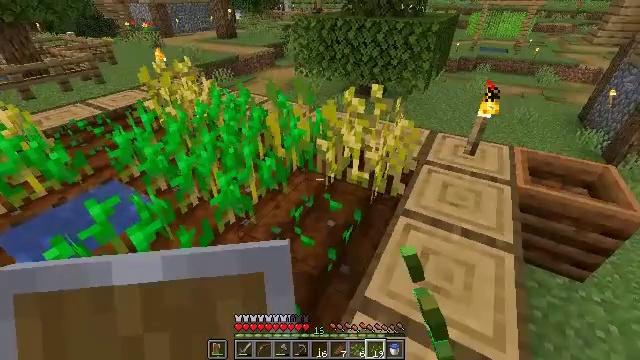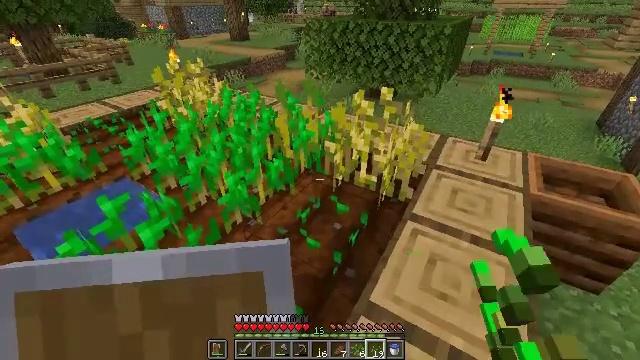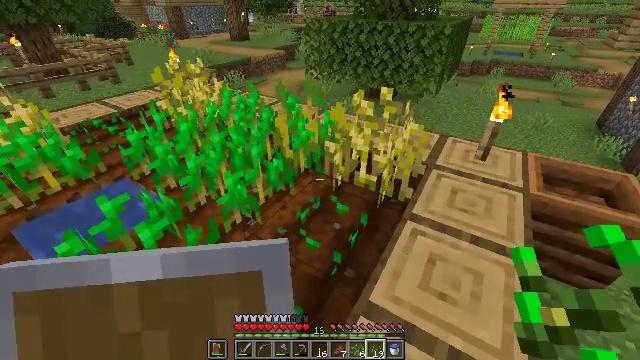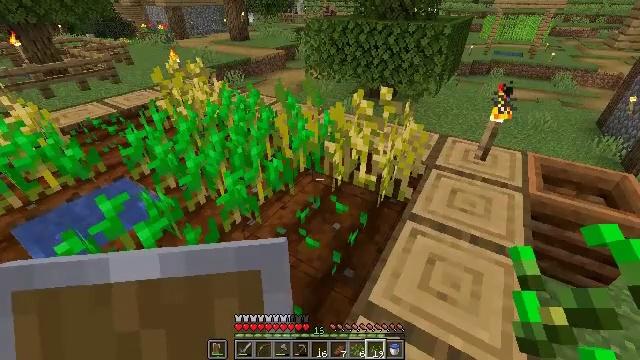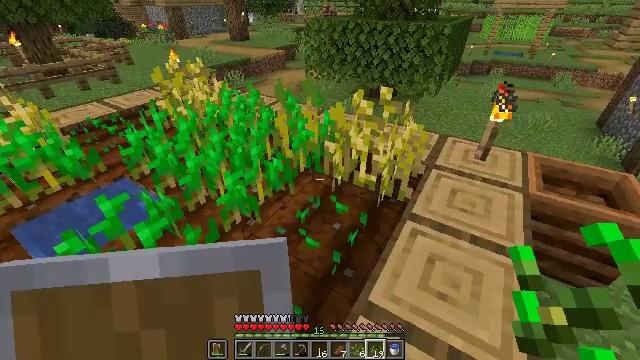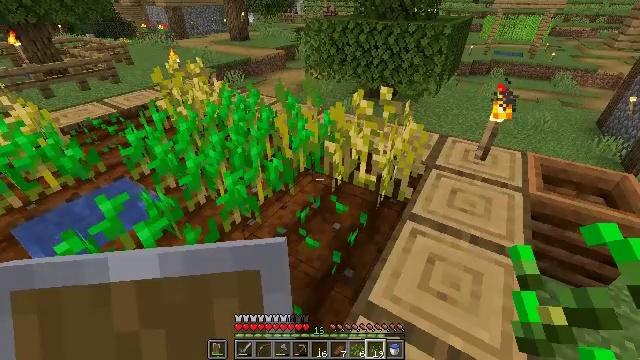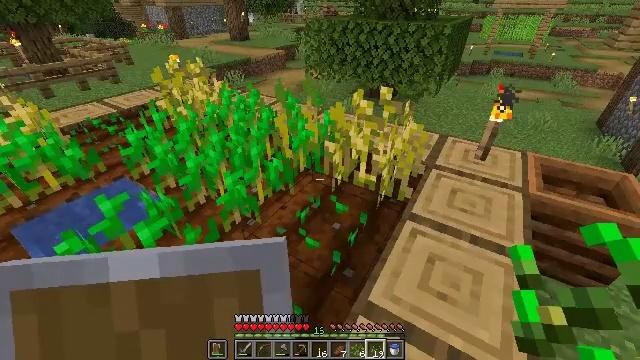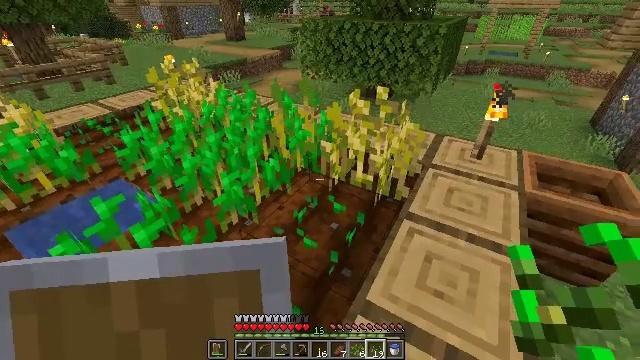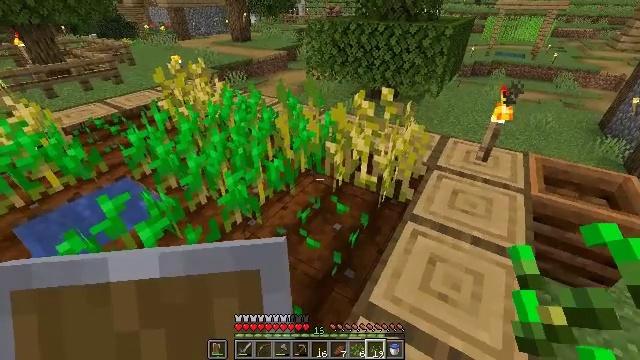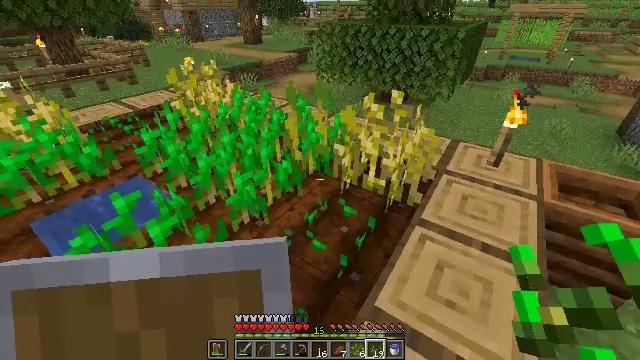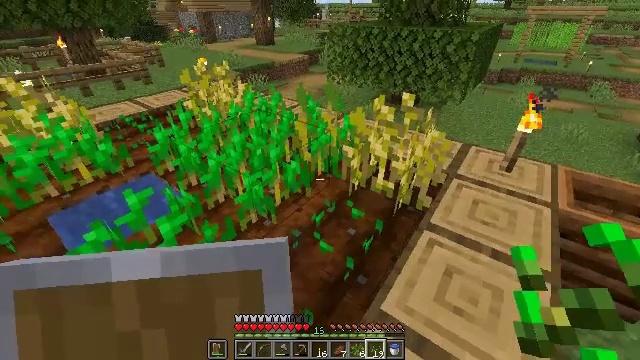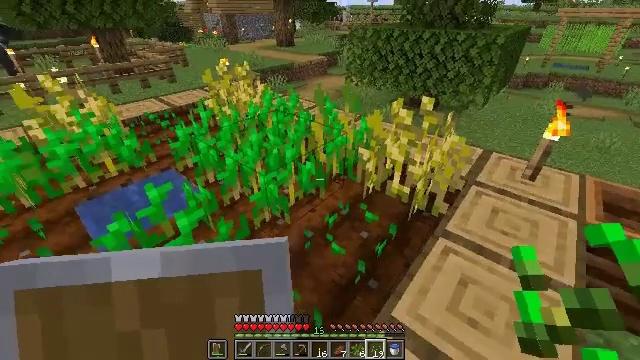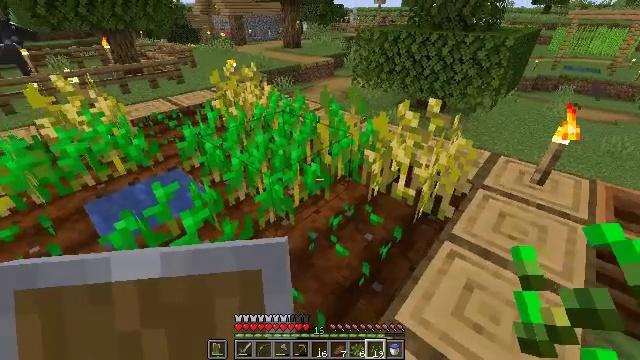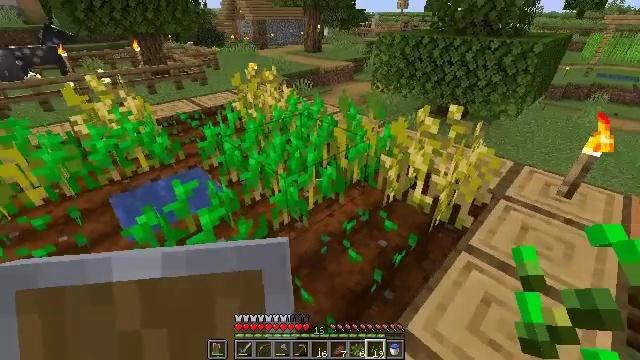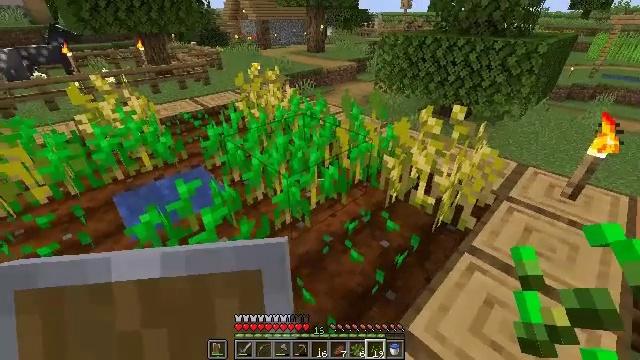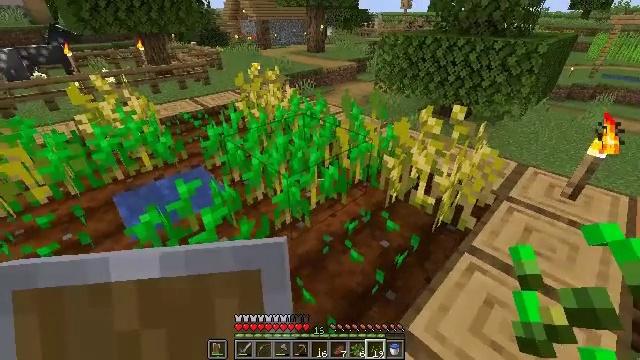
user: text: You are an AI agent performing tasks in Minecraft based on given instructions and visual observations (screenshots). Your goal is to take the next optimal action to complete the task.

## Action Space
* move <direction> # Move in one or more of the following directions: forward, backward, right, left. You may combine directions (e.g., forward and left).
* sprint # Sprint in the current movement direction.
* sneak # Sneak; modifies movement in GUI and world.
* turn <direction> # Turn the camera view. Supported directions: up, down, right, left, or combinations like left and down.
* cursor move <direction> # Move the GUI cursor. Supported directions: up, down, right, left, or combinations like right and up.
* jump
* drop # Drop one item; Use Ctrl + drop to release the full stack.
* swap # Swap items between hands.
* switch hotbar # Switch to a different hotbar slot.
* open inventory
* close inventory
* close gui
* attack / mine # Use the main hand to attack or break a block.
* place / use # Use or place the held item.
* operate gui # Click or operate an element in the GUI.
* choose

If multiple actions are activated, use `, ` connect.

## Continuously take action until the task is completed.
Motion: motion action
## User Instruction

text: Harvest sugar cane from the plant.
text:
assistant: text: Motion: turn left
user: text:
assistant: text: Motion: no_op
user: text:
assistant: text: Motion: no_op
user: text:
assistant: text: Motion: no_op
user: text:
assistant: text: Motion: no_op
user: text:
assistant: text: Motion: no_op
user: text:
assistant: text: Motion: no_op
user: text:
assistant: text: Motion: turn left
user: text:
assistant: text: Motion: turn left
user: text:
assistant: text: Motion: turn left
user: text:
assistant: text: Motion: turn left
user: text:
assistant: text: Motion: turn left
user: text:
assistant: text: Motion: turn left
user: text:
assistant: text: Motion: no_op
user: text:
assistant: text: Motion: no_op
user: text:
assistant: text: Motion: no_op
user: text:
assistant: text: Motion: turn right
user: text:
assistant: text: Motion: turn right and up
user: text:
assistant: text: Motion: turn right and up
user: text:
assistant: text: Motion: turn right and up
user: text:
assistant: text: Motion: turn right and up
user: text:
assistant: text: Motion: no_op
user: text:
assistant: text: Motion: no_op
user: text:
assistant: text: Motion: no_op
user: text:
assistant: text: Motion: no_op
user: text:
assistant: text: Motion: no_op
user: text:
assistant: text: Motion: turn left and up
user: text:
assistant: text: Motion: turn left and up
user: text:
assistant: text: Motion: turn left and up
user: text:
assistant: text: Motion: turn left and up